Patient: sex M, age 57
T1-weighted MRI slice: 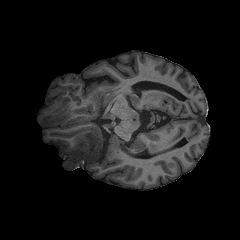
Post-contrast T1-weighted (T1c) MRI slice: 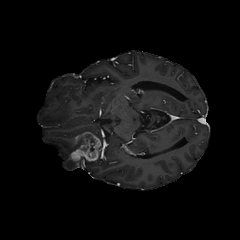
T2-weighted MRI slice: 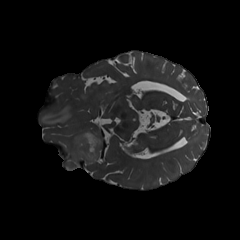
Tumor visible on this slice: yes
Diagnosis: Glioblastoma, IDH-wildtype
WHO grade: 4